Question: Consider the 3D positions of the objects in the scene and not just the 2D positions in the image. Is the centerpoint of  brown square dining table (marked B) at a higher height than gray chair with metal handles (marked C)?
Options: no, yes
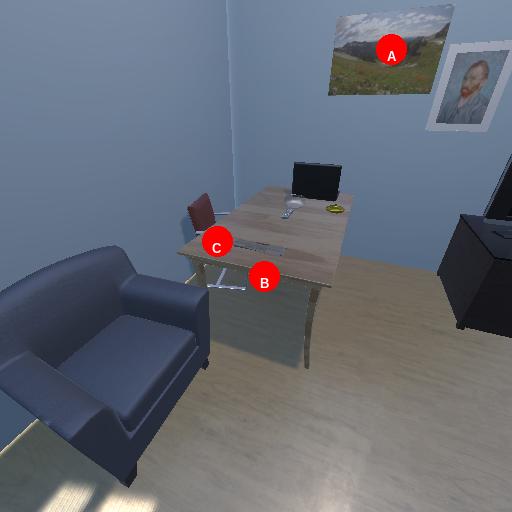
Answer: no